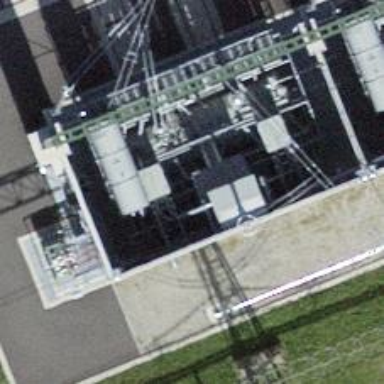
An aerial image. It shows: Outdoor transformer.